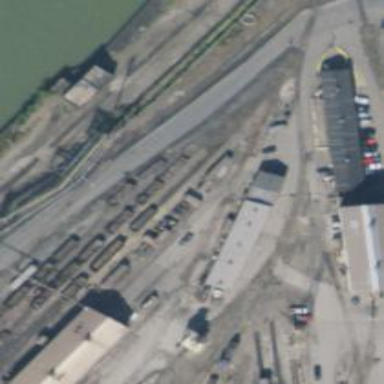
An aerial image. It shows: Railway spur service.